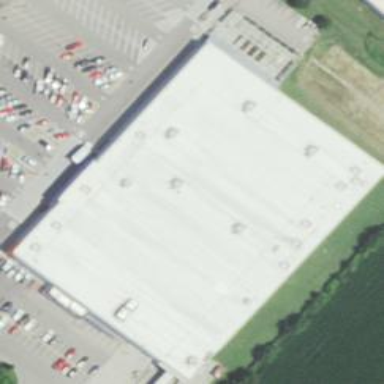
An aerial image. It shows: Supermarket building.